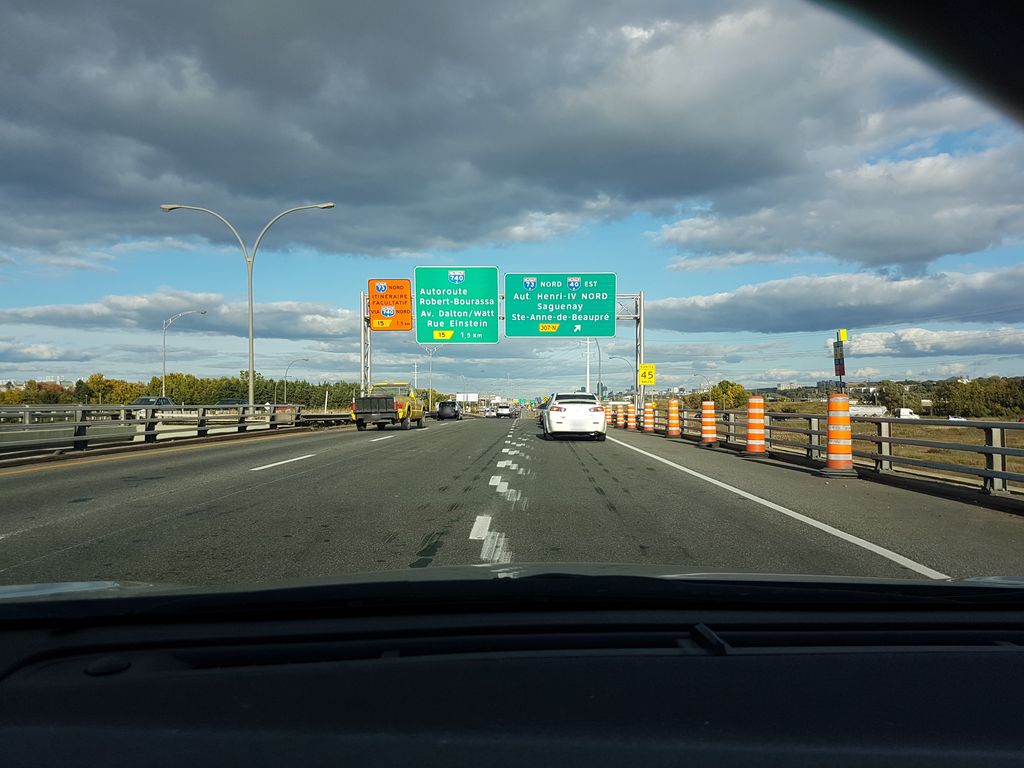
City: quebec_city